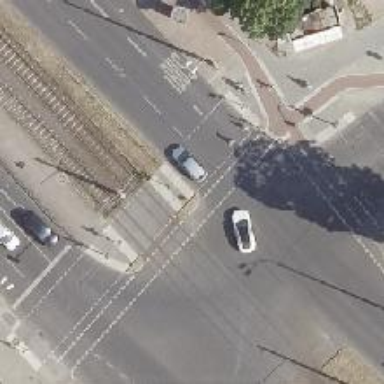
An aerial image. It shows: Tram crossing with traffic signals.